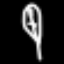
Label: leaf